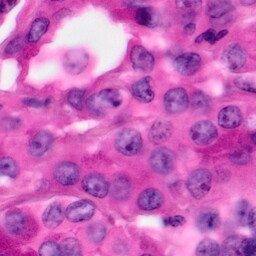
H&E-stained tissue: Pancreatic